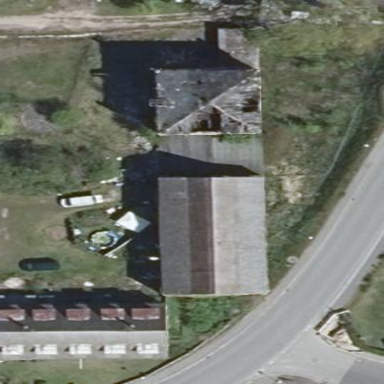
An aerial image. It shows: Building with gabled roof oriented along and colored grey.